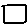
Label: square